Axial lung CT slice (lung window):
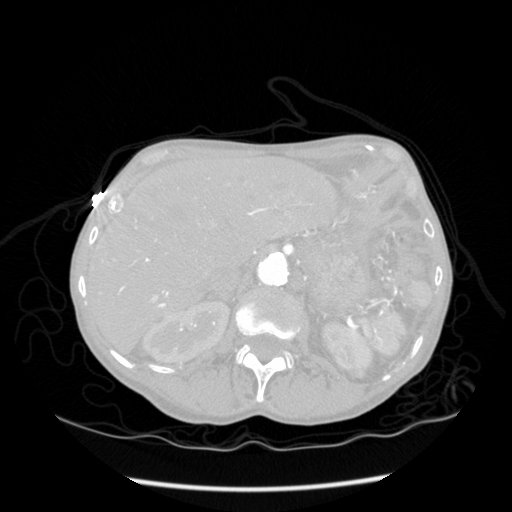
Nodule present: no